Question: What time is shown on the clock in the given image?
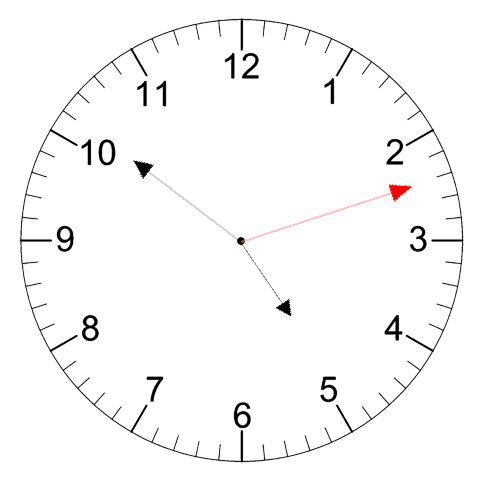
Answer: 04:51:12